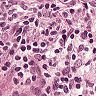
Metastatic tissue present: yes